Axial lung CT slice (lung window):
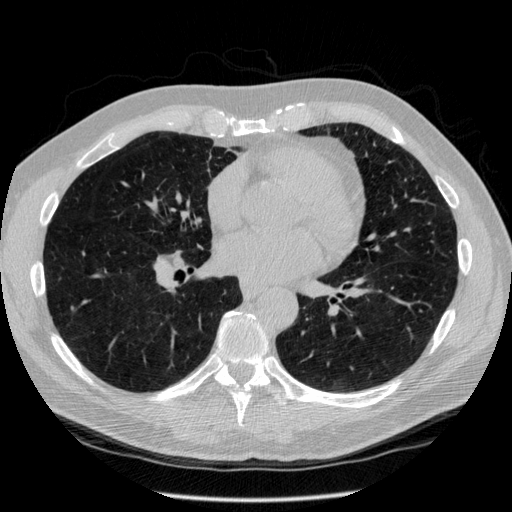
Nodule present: no